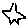
Label: star